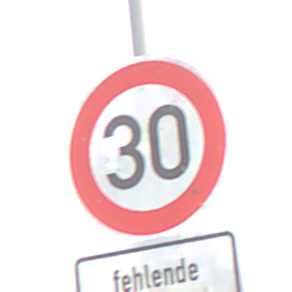
Verkehrszeichen: Geschwindigkeit30
Zusatzzeichen unten: HinweiseAufGefahrenDurchVerbaleAngabe7
Umgebung: Outdoor, Nature
Tageszeit: SunriseSunset
Wetter: PartlyCloudy
Licht: Natural
Jahreszeit: NotSpecified
Kontrast: LowContrast